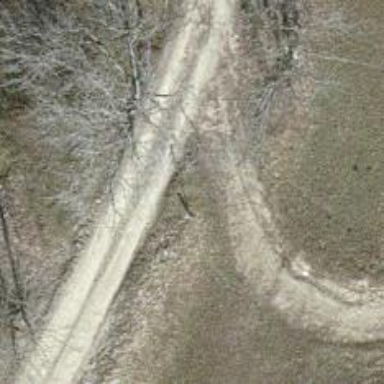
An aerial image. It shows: Unpaved track with grade2 tracktype.